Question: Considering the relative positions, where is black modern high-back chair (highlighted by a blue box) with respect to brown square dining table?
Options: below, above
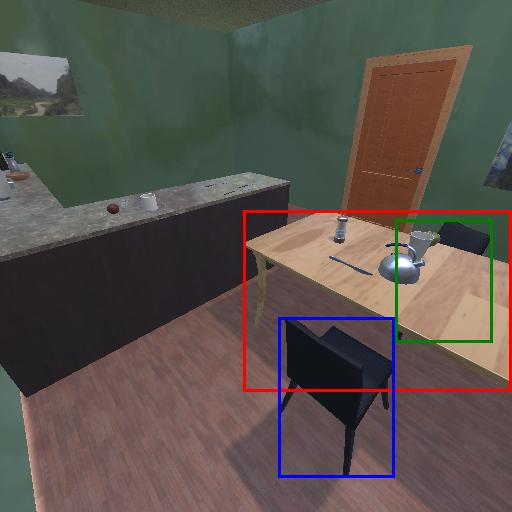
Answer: below